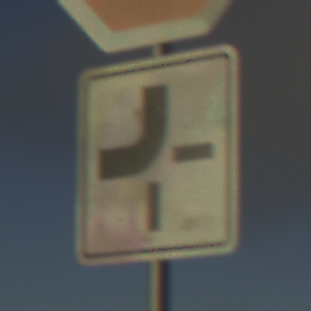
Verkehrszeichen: VerlaufVorfahrtsstrasse2
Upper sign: Stop
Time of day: SunriseSunset
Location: Outdoor (Nature)
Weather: PartlyCloudy
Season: NotSpecified
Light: Natural